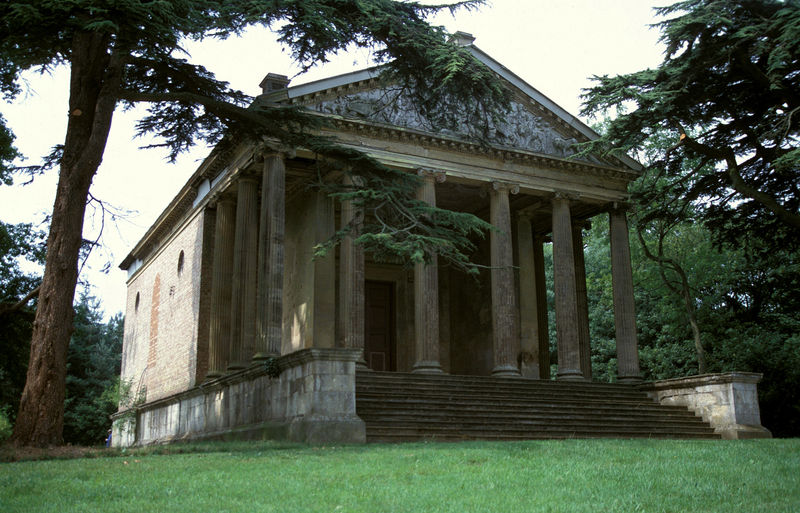
Titel: Temple of Concord and Victory, Eingangsfassade
Künstler: James Gibbs
Standort: Stowe, Buckinghamshire
Institution: Stowe Landscape Gardens
Schlagwörter: baum, himmel, laub, schatten, bäume, dreieck, gelb, grün, landschaft, äste, braun, grau, licht, schwarz, säule, säulen, tür, weiss, anlage, dach, gebäude, gras, haus, park, rasen, wiese, beige, wand, architektur, sockel, stein, steine, bild, ast, hügel, strauch, zweige, busch, büsche, kirche, sonne, klassizismus, pflanze, pflanzen, england, wald, garten, relief, terrasse, sommer, türen, leer, giebel, mauer, ziegel, farbe, figuren, tannen, häuschen, treppe, treppen, könig, aufgang, stufe, stufen, podest, tor, foto, fotografie, photographie, paradies, eingang, fugen, berlin, antike, moschee, münchen, rundfenster, weimar, laubbaum, nadelbaum, tanne, architrav, photo, fries, dreiecksgiebel, gemäuer, portal, römer, gesims, okuli, voluten, kiefer, grab, giebelfeld, ionisch, portikus, antik, griechen, zeus, kapelle, nadelbäume, freitreppe, zeder, tempel, volute, heiligtum, pavillon, fresko, museum, basis, dorisch, schnecke, heilig, klassik, buche, mausoleum, eierstab, römisch, grabmal, kapitel, archivolte, korintisch, tempelfront, tympanon, attika, winkel, triglyphen, säulenordnung, treppenaufgang, interkolumnien, vorhalle, architraph, gotteshaus, kannelur, antentempel, podium, gartenhaus, antikenrezeption, englischer landschaftsgarten, zedern, gepflegt, kanelliert, kanellur, base, stowe, restauriert, rezeption, freistehend, getragen, paradise, landschaftspark, podiumtempel, verzeihrung, wiese4grün, tympanonfeld, kirche?, sansoussi, grabstääte, famlienbrag, famliengrab, tüpr, kannelurne